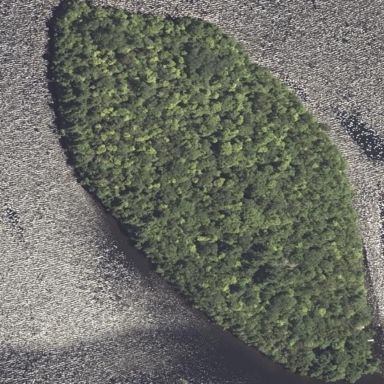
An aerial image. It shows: Island covered with woodland.